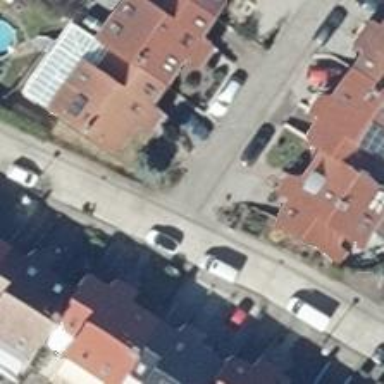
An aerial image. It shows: Paved residential road.